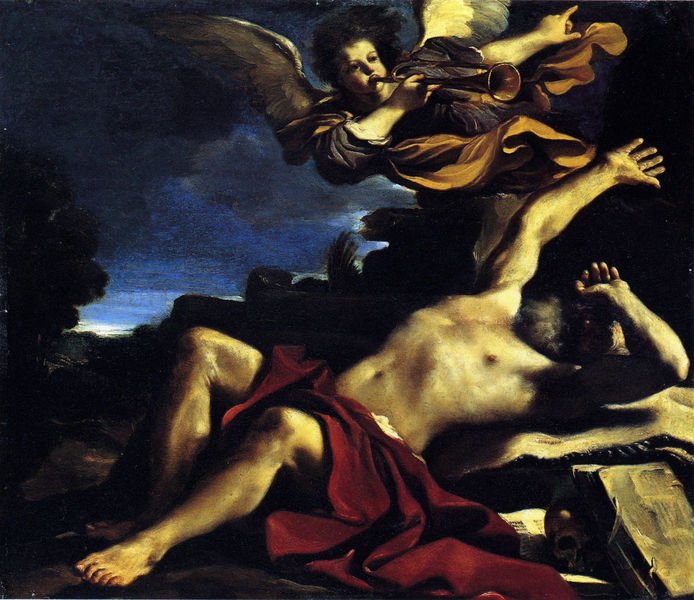
Titel: Die Vision des Heiligen Hieronymus
Künstler: Giovanni Francesco Barbieri Guercino
Standort: Paris
Institution: Musée du Louvre
Schlagwörter: baum, berg, blau, dunkel, felsen, flügel, gemälde, hand, held, himmel, körper, mann, nackt, schatten, schlaf, umhang, weiß, wolken, bäume, gelb, landschaft, ocker, bewegung, braun, brust, finger, geste, haar, hell, licht, nacht, orange, schwarz, ölbild, rot, tuch, wolke, beige, alt, bart, jung, arme, bibel, falten, gefieder, gesicht, inkarnat, schädel, stein, steine, tod, vollbart, gesten, hände, öl, erde, horizont, hügel, morgen, wind, kirche, boden, dunkelheit, gold, stoff, tücher, decke, blatt, wald, fliegen, engel, helldunkel, putto, beine, schrift, papier, liegen, fels, laut, sturm, zeigefinger, nabel, brustwarze, liegend, schenkel, waden, zeigen, oberkörper, vanitas, abwenden, mond, greis, moses, buch, schweben, traum, text, gestik, mythologie, flöte, gestus, leben, totenkopf, erleuchtet, leib, geblendet, verdecken, sterben, muskel, leder, dramatik, sturz, erscheinung, fingerzeig, heiliger, chiaroscuro, fanfare, deuten, schriftstück, gülden, heilig, posaune, totenschädel, el greco, blasen, abwehr, trompete, blaun, zeig, weisen, hieronymus, erscheinen, caravaggio, bibelszene, geälde, hinweisen, tiefblau, erhellt, chiascuro, erwachen, straglen, wegweisen, weolken, felscen, crravagio, puuto, tchrot, ätrompete, trompetet